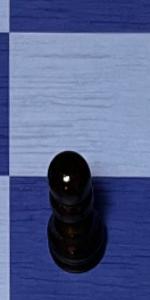
Label: Pawn_Black